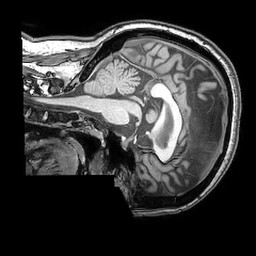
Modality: T1w
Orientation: sagittal
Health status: ill
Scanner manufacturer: philips
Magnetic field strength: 3 T
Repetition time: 0.007 s
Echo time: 0.0035 s